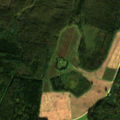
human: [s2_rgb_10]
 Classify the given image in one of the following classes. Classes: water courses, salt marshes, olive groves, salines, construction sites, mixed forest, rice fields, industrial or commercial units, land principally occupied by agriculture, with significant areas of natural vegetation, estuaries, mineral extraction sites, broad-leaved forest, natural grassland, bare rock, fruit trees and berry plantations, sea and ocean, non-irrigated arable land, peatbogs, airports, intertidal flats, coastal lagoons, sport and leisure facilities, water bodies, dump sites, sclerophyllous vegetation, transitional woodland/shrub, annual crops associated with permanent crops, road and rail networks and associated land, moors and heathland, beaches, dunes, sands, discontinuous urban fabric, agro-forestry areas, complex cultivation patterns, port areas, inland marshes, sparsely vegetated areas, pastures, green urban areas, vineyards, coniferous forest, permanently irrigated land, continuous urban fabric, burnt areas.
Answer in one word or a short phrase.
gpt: non-irrigated arable land, broad-leaved forest, coniferous forest, mixed forest, transitional woodland/shrub, peatbogs